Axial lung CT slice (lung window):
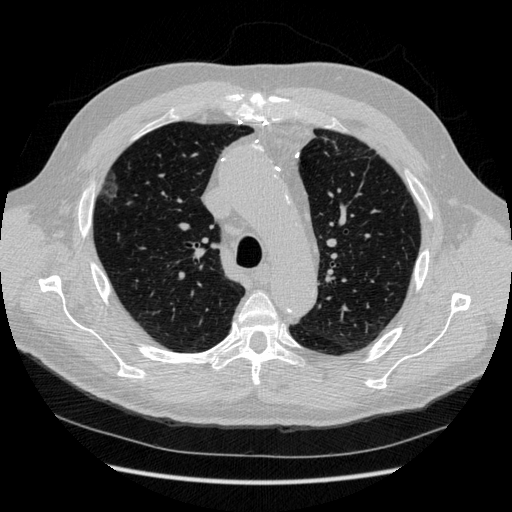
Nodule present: yes
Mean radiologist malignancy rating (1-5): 3